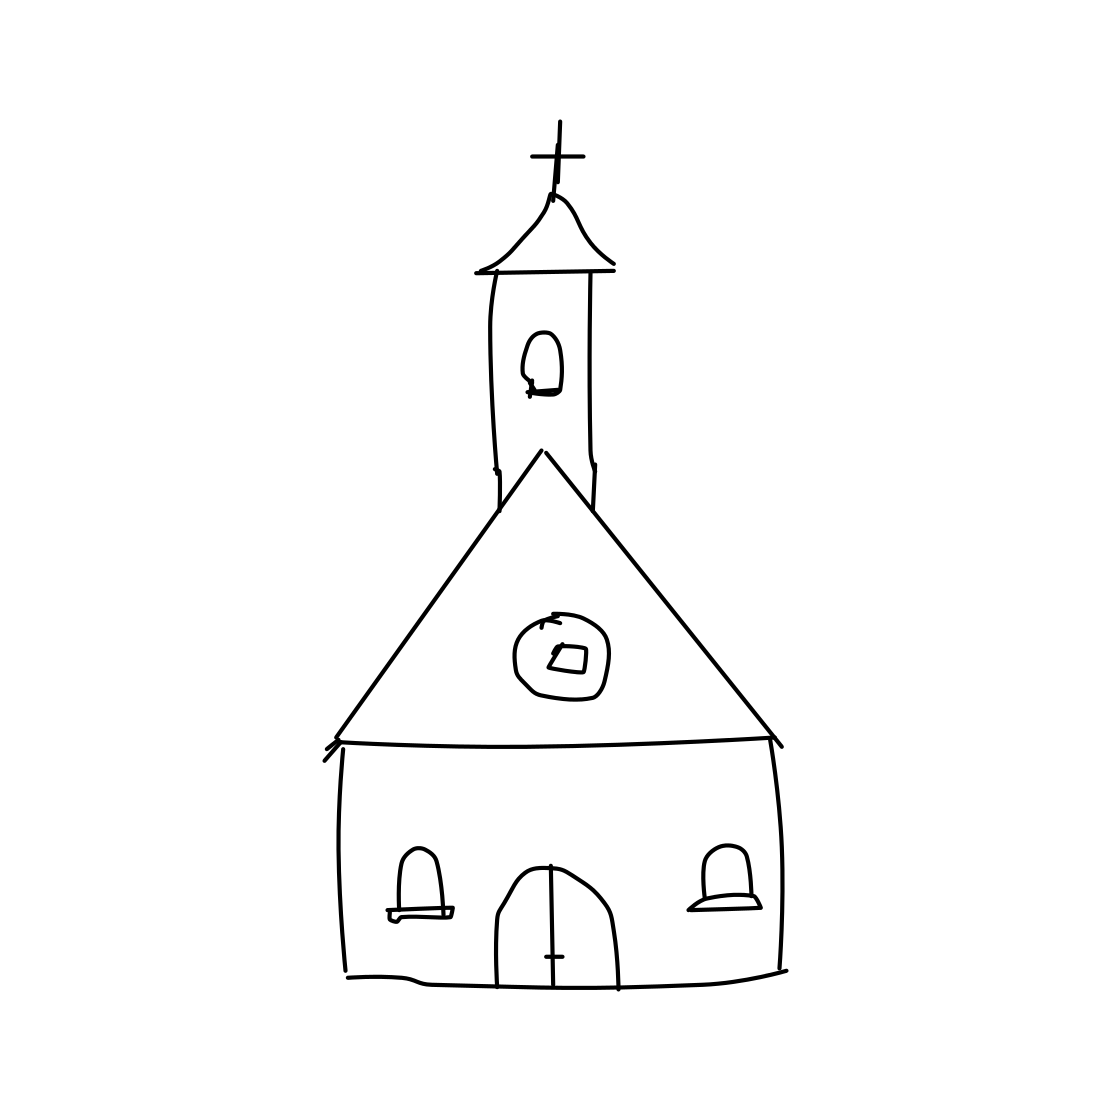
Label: church